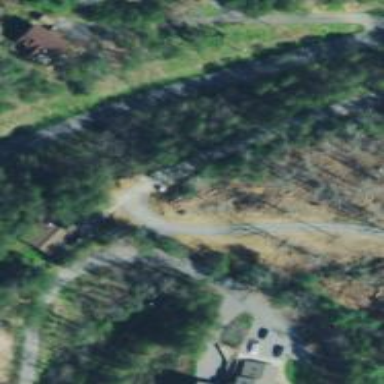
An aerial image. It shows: Driveway leading to service road.